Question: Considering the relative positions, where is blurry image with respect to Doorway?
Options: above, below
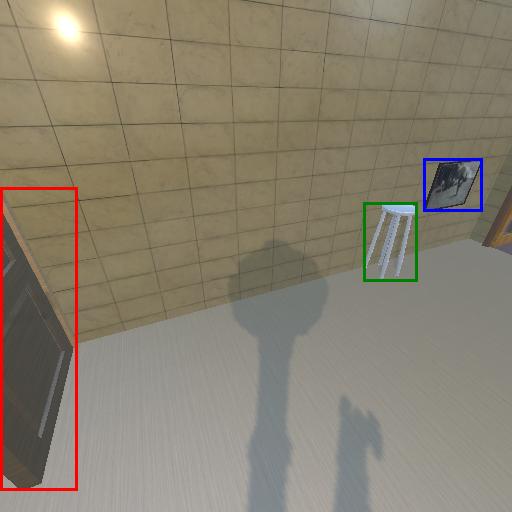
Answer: above